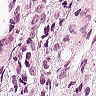
Metastatic tissue present: yes